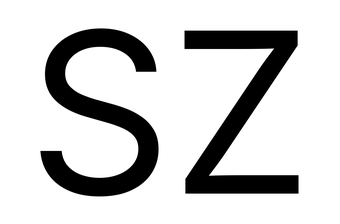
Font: Inter_Regular